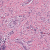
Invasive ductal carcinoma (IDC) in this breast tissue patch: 0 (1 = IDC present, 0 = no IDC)